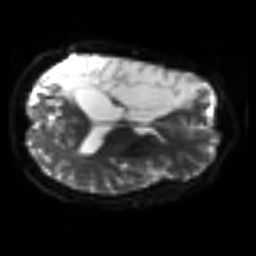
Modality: sbref
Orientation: axial
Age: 40
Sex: male
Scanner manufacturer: siemens
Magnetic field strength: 3 T
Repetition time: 3.2 s
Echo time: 0.081 s